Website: macys
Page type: billing-address
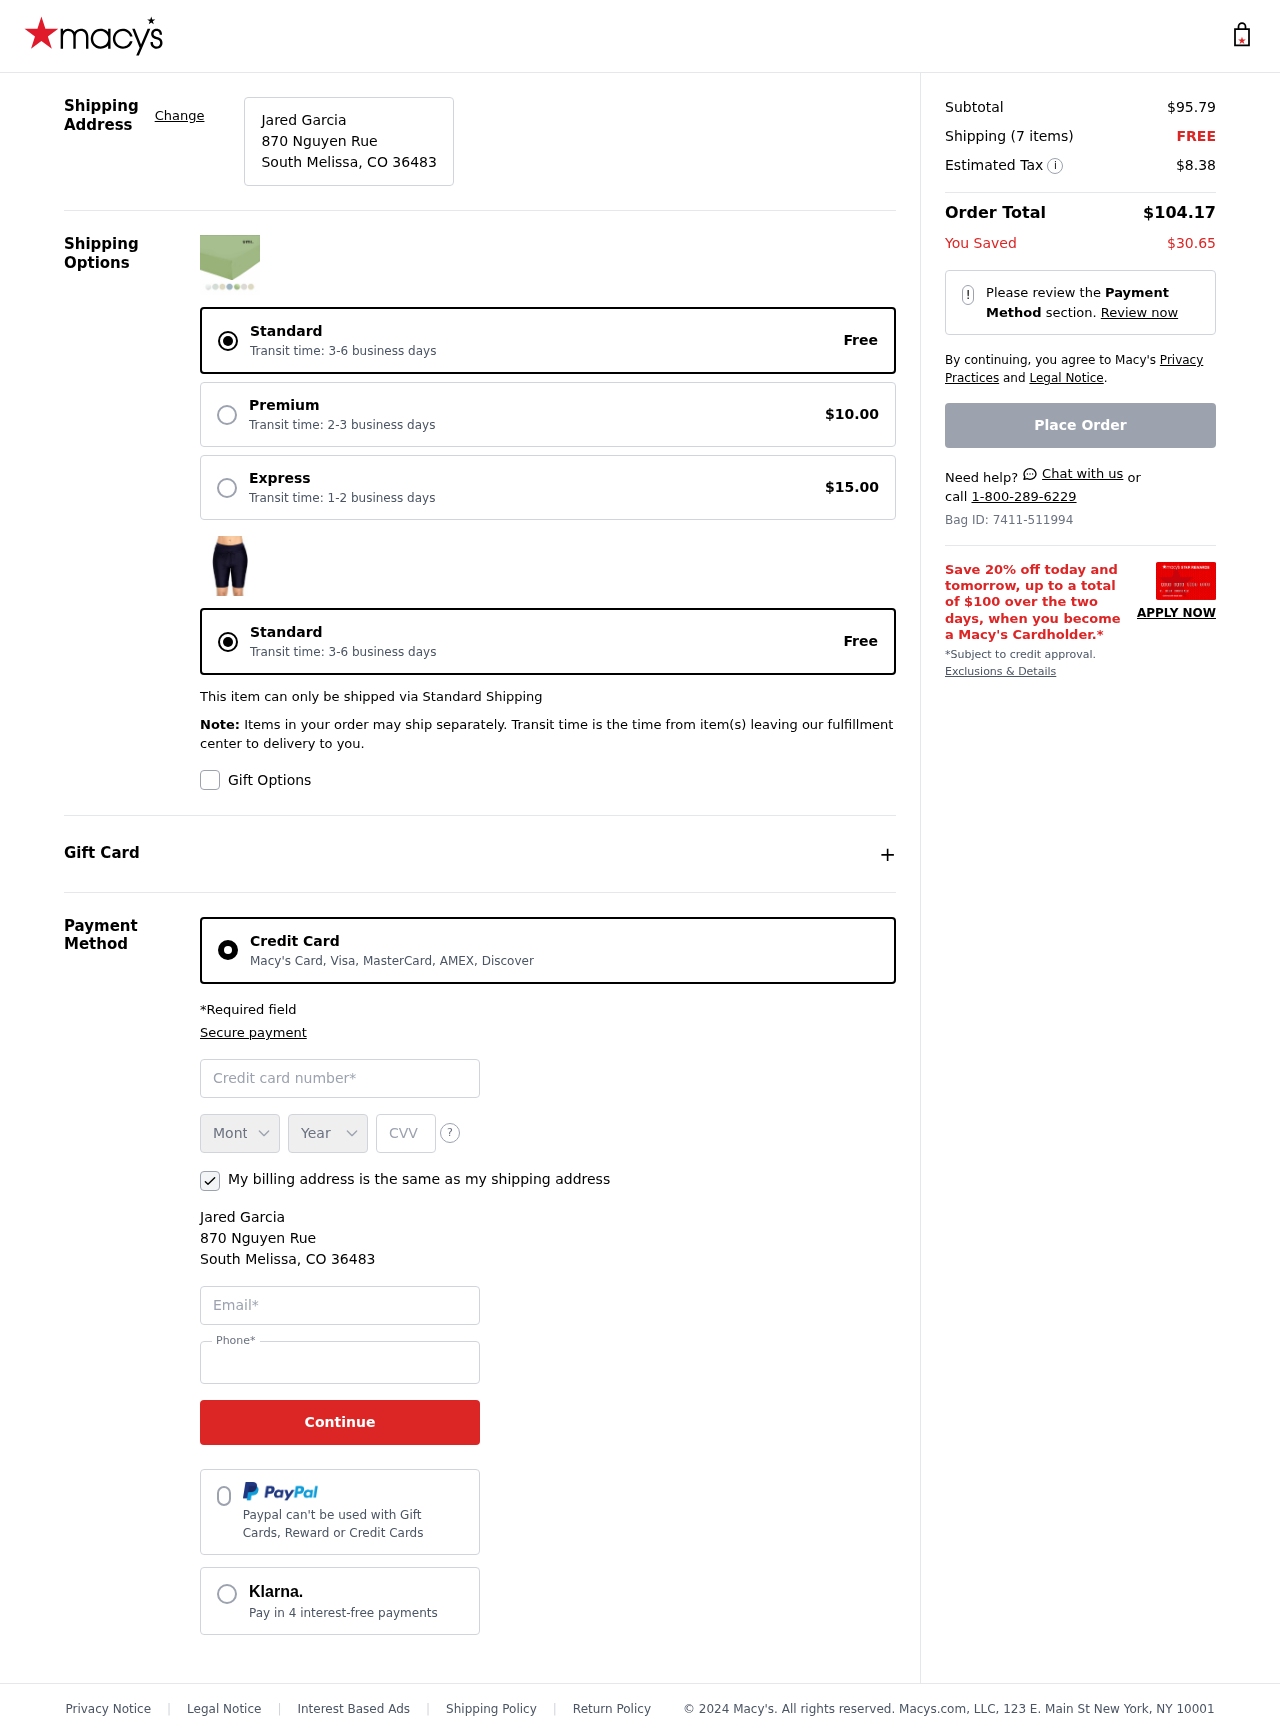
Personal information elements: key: PII_CARD_CVV
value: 509
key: PII_CARD_EXPIRY_MONTH
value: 08
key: PII_CARD_EXPIRY_YEAR
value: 26
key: PII_CARD_NUMBER
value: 4198 3767 6464 1039
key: PII_CITY_STATE_ZIP
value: South Melissa, CO 36483
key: PII_EMAIL
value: jgarcia@yahoo.com
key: PII_FULLNAME
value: Jared Garcia
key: PII_PHONE
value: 6989878942
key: PII_STREET
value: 870 Nguyen Rue
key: PII_FULLNAME2
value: Jared Garcia
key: PII_STREET2
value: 870 Nguyen Rue
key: PII_CITY_STATE_ZIP2
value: South Melissa, CO 36483
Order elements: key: ORDER_SUBTOTAL
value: $95.79
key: ORDER_NUM_ITEMS
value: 7
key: ORDER_SHIPPING_COST
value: FREE
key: ORDER_TAX
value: $8.38
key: ORDER_TOTAL
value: $104.17
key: ORDER_SAVINGS
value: $30.65
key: ORDER_ID
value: Bag ID: 7411-511994